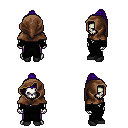
a pixel art fantasy rpg character, male body template, skeleton, gray robe, magenta pants, blue long topknot hairstyle, cloth hood, black shoes, four views (front, back, left, right), 2x2 character sprite sheet, small pixel art, hard edges, no anti-aliasing